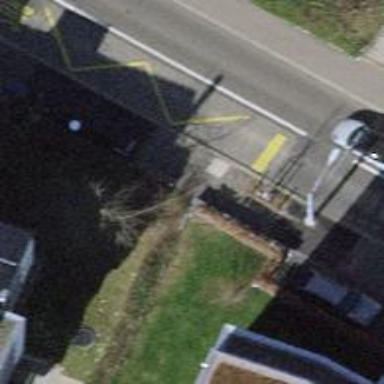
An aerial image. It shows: Bench.